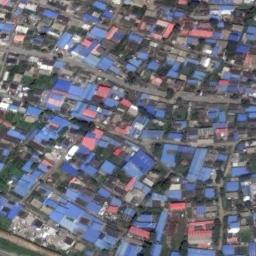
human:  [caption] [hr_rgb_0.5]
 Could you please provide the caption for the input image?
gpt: There are dense factories and roads in an industrial area, And there are green belts in the factory area .

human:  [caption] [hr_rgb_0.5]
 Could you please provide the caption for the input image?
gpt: Houses in the industrial area have blue roofs .

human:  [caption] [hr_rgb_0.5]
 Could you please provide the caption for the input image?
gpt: There are many houses of different shapes and sizes in the industrial zone .

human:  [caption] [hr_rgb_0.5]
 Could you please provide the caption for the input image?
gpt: The industrial area has lots of dense blue workshops and red workshops .

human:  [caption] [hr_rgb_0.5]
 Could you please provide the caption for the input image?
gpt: There are many blue buildings and red buildings on the industrial area .